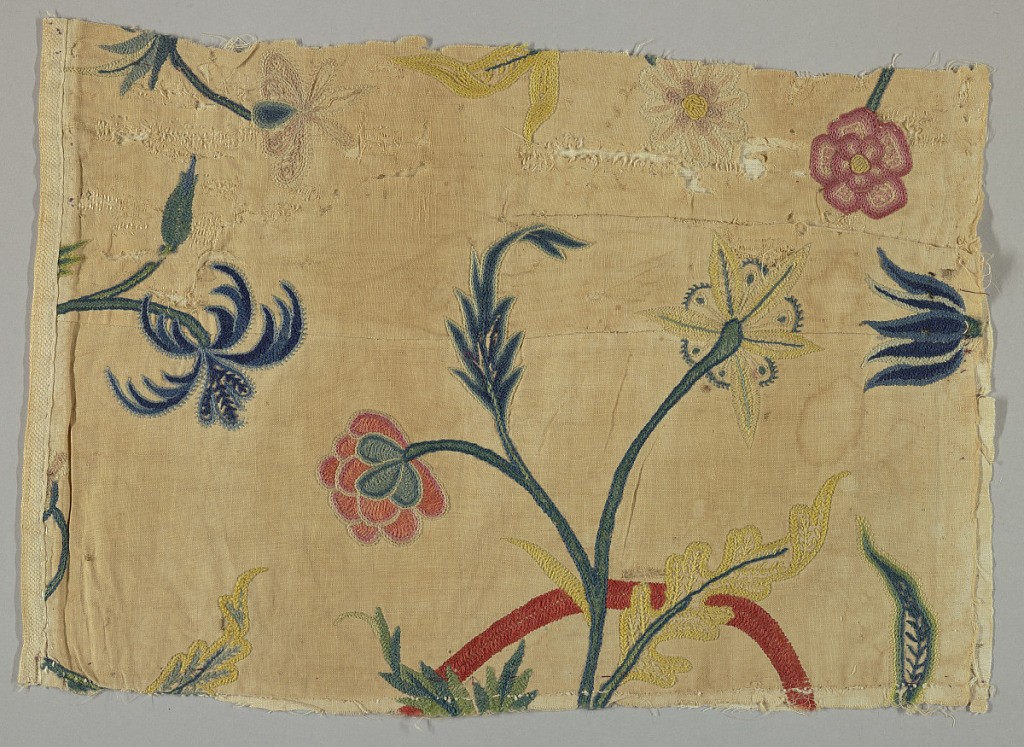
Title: Textile
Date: ca. 1740
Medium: wool on cotton Technique: crewel wool embroidery on plain weave
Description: Floral pattern embroidered in stem, herringbone, buttonhole, French knot and other stitches.